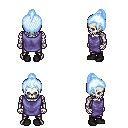
a pixel art fantasy rpg character, male body template, skeleton, chain tabard jacket, metal pants, white cyan short topknot hairstyle, black shoes, four views (front, back, left, right), 2x2 character sprite sheet, small pixel art, hard edges, no anti-aliasing